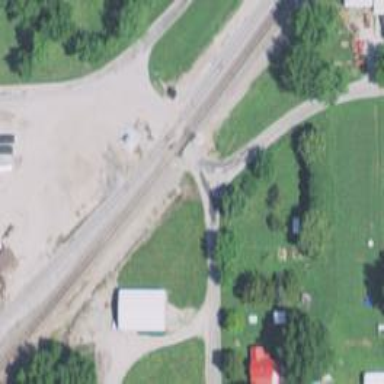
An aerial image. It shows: Railway level crossing.